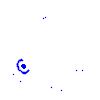
Particle: electron